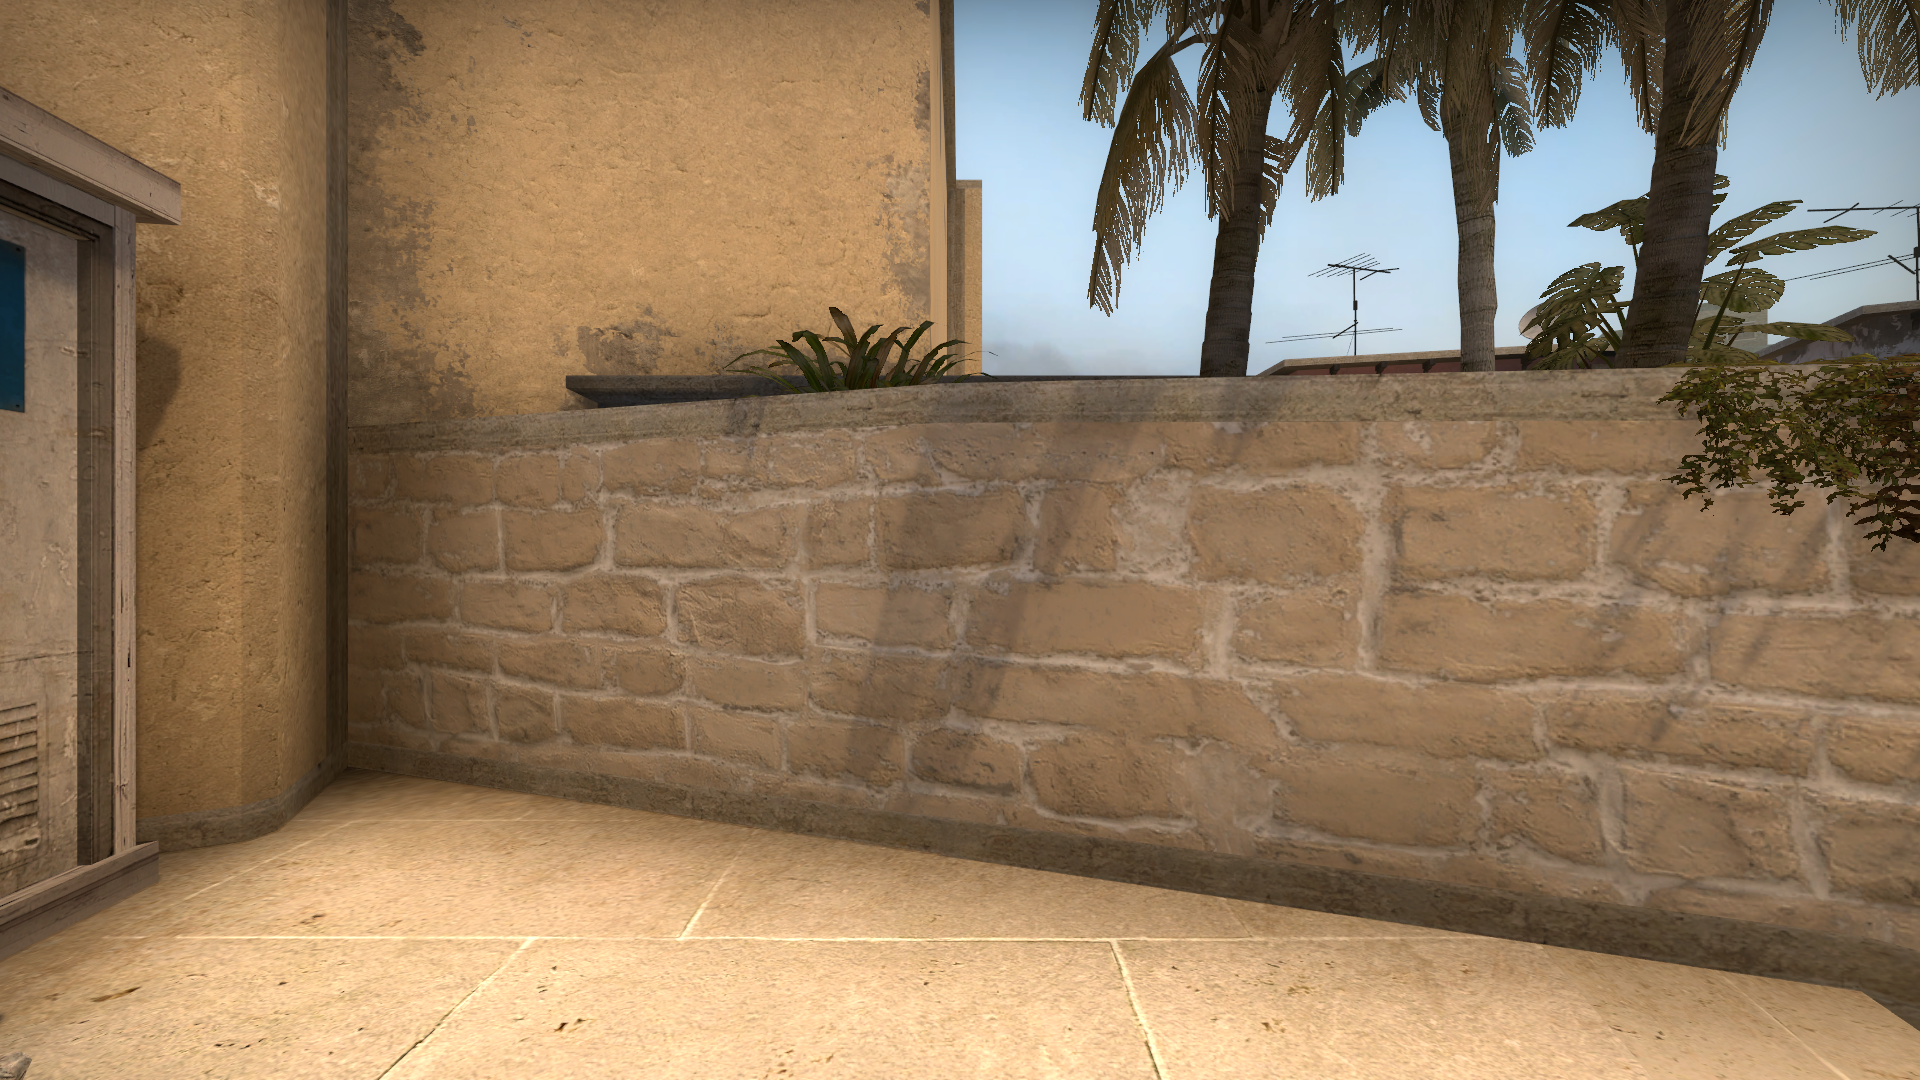
Map: de_mirage